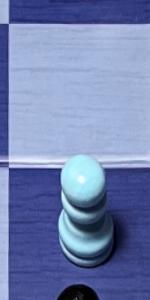
Label: Pawn_White